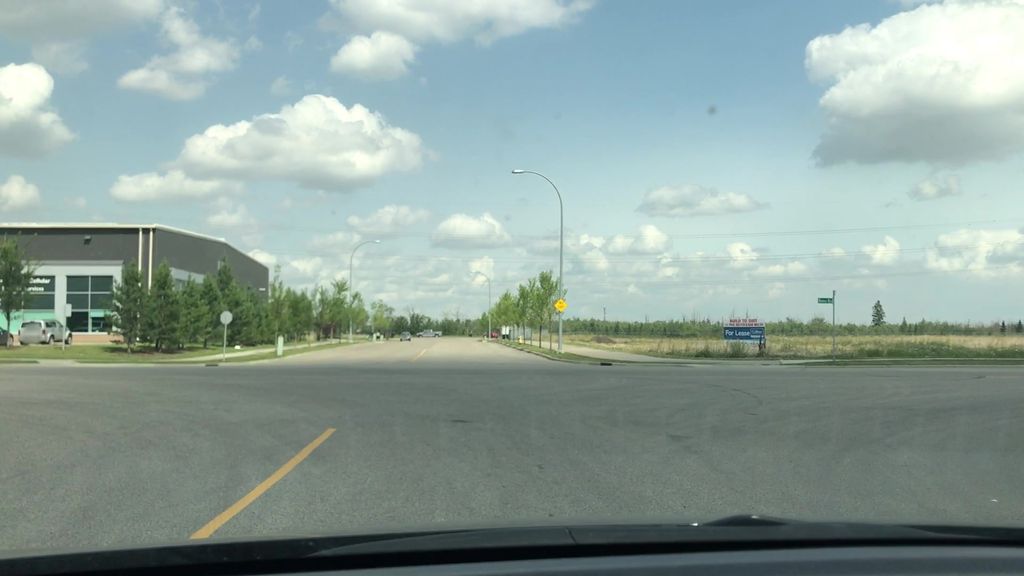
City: edmonton